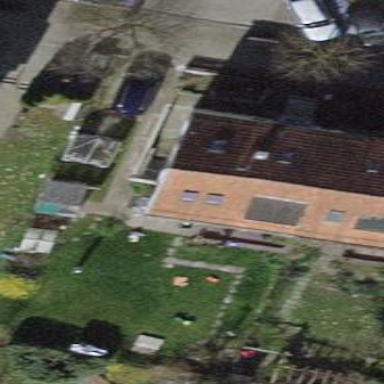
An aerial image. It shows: Semi-detached house.